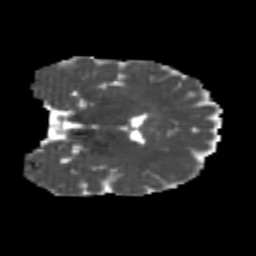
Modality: MD
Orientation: coronal
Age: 21
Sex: female
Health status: healthy
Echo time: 0.074 s